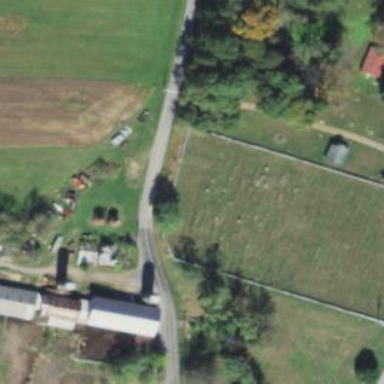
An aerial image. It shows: Cemetery.